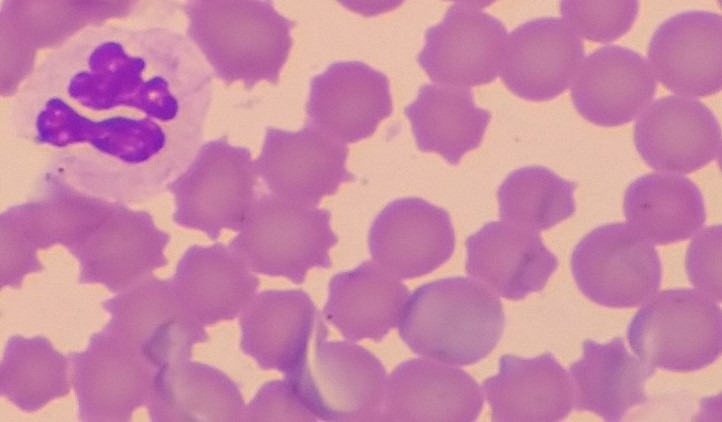
White blood cell type: Neutrophil